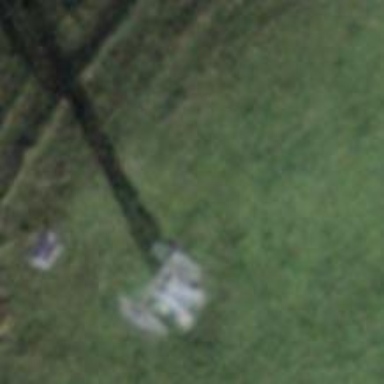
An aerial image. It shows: Pylon used for aerialway.